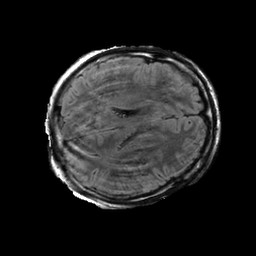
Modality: FLAIR
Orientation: axial
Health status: ill
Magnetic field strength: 3 T